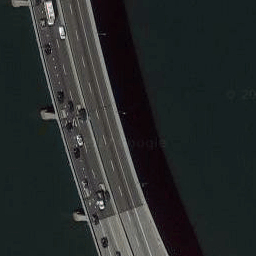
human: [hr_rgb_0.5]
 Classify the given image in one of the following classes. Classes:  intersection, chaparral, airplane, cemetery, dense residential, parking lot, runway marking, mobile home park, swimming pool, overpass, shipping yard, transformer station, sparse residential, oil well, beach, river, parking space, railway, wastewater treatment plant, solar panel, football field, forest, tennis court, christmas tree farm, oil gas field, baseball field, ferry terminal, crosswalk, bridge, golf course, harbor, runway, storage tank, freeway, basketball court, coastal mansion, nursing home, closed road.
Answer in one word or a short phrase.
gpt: bridge